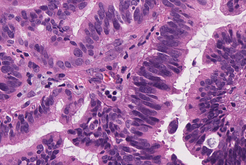
Tumor epithelial tissue: yes
Tumor-associated stroma tissue: yes
Normal tissue: no